六年级 · 度量几何学
李杰参加无线电测向兴趣小组活动.

(1) 无线信号发射器 $A$ 在李杰家北偏东___ 的方向.(2) 无线信号发射器 B 在李杰家北偏 ${ }^{\circ}$ 的方向.(3) 无线信号发射器 $C$ 在李杰家南偏的方向.(4) 无线信号发射器 D 在李杰家南偏
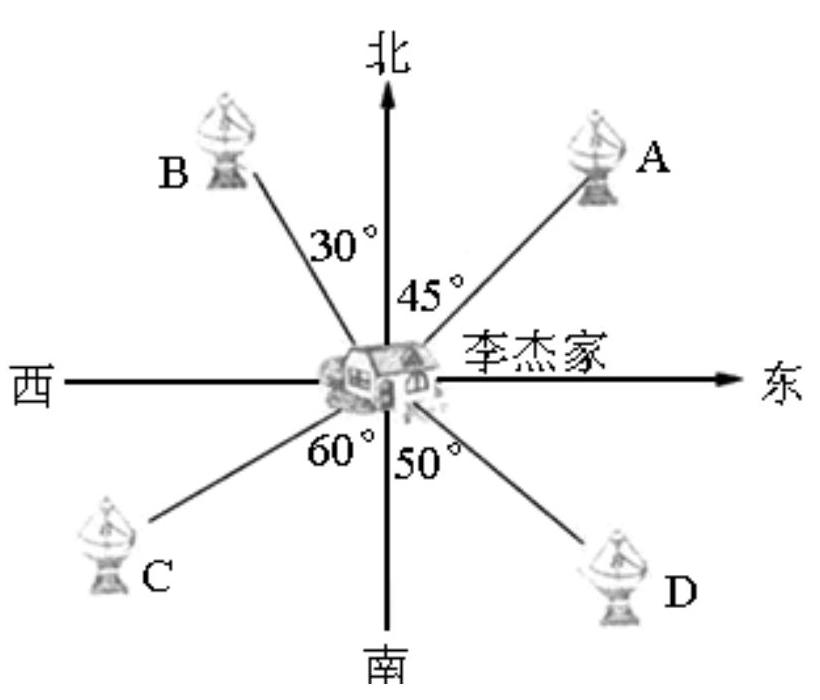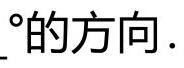
答案: 45 西 30 西 60 东 50